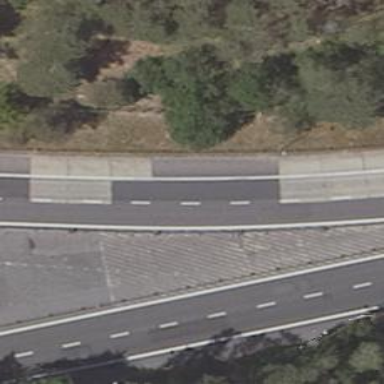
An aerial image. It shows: Trunk highway with asphalt and concrete surfaces.